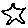
Label: star